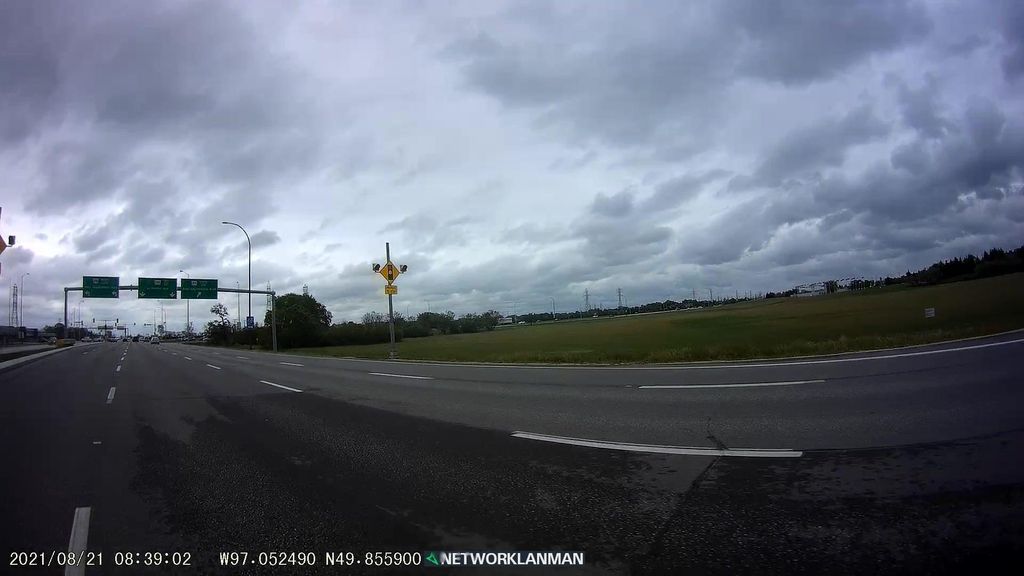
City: winnipeg